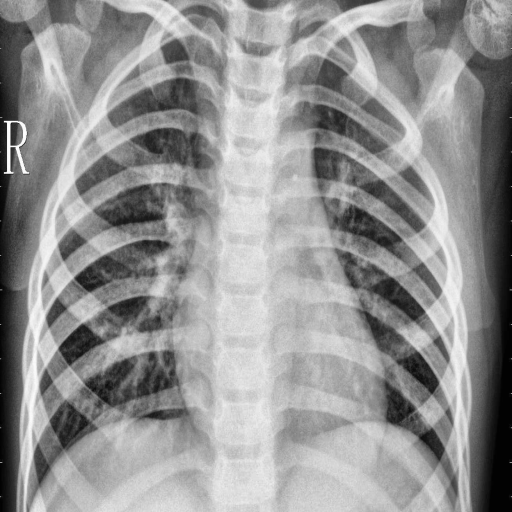
Finding: PNEUMONIA